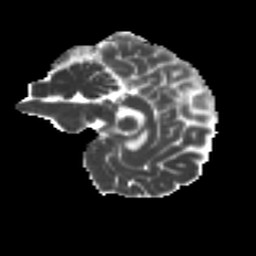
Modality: MD
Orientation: sagittal
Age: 46
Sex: female
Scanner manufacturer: ge
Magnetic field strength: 3 T
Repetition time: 7.8 s
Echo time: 0.0606 s